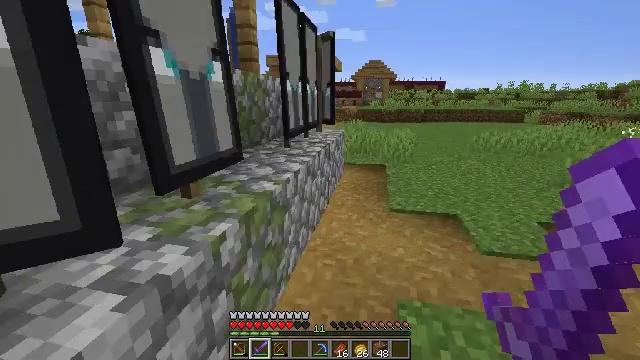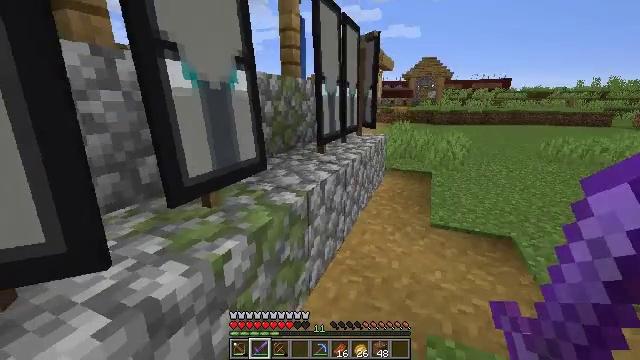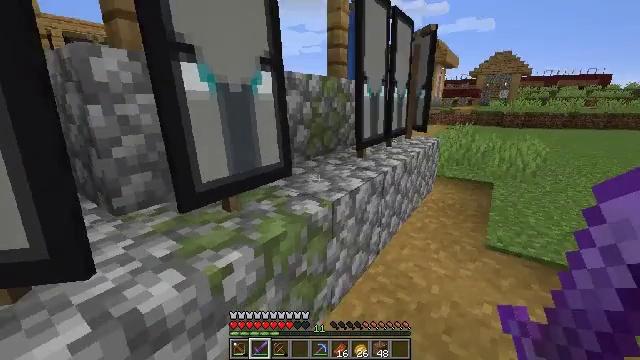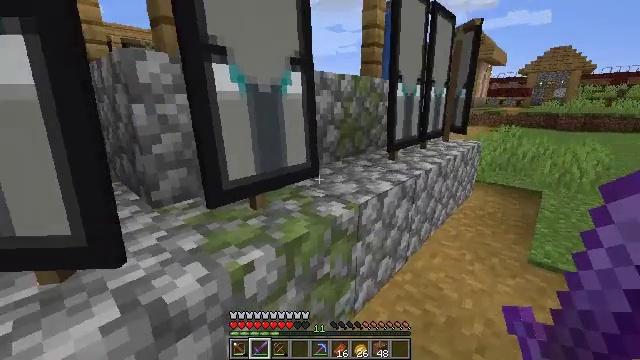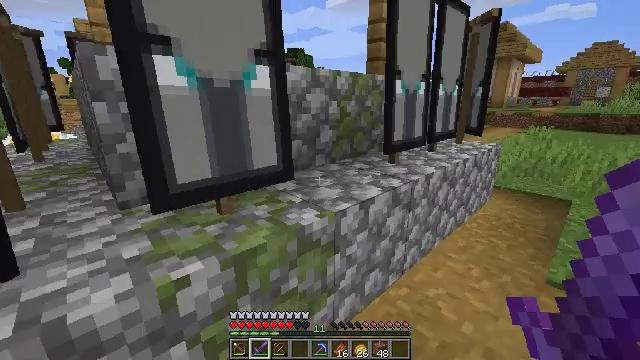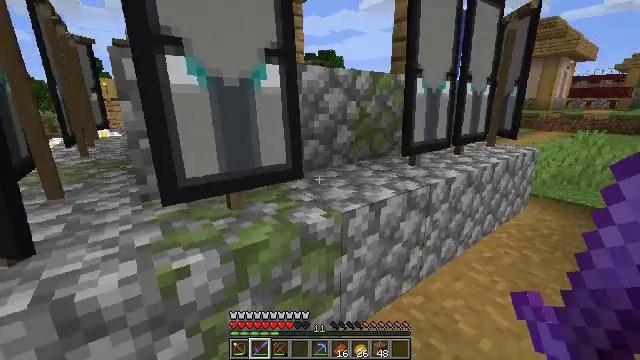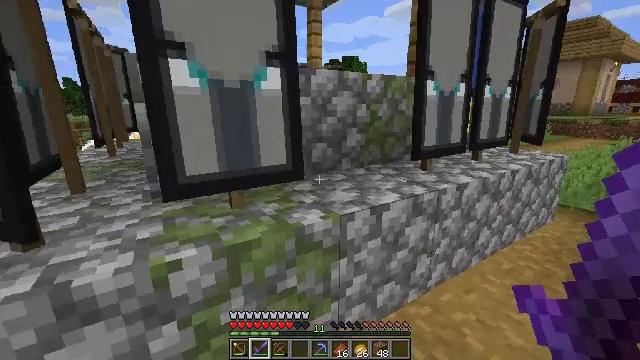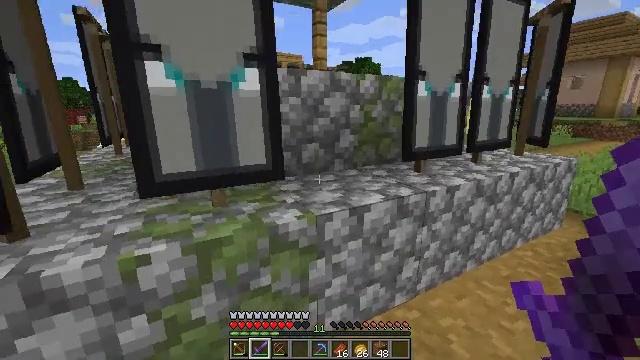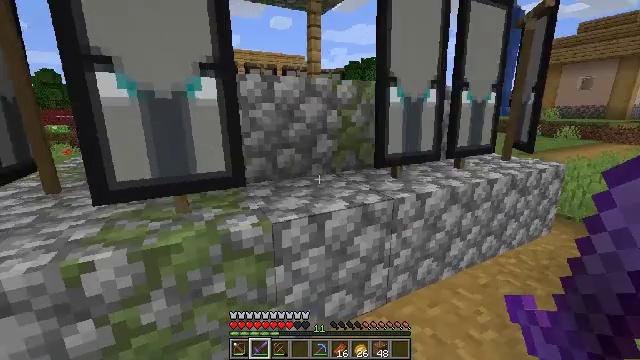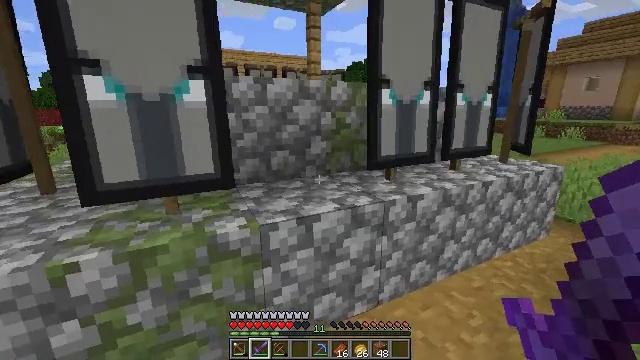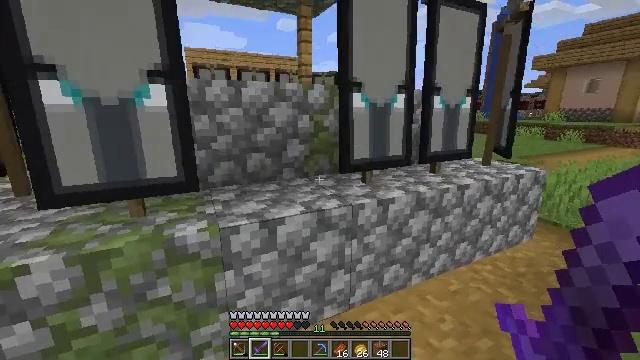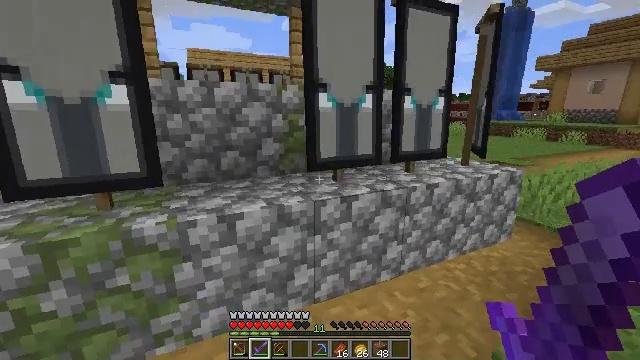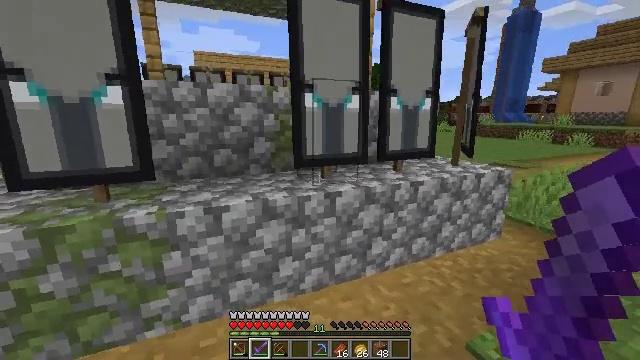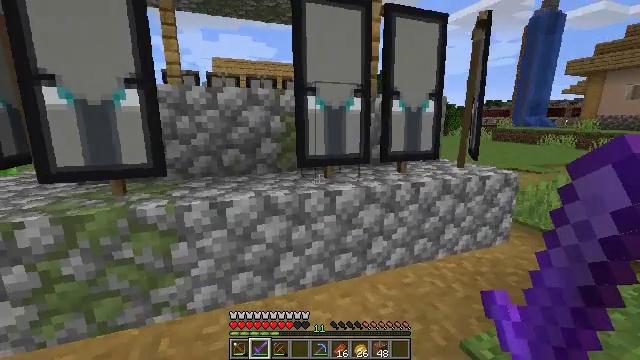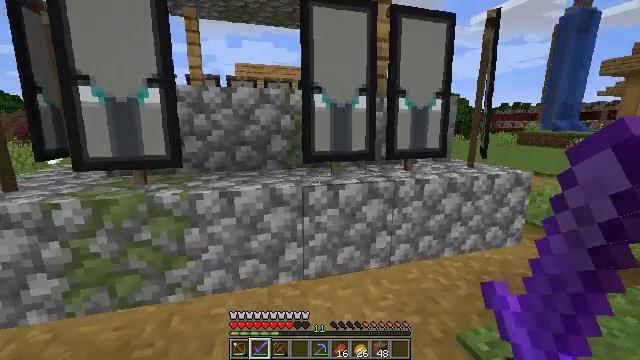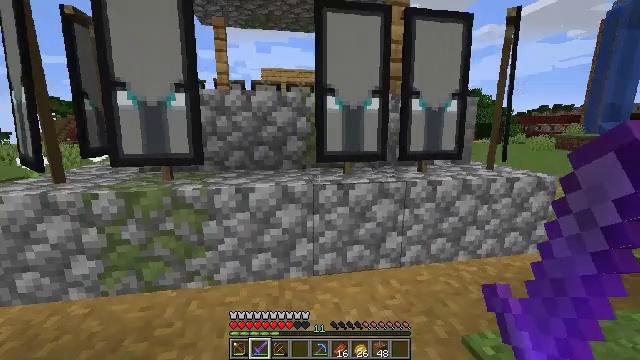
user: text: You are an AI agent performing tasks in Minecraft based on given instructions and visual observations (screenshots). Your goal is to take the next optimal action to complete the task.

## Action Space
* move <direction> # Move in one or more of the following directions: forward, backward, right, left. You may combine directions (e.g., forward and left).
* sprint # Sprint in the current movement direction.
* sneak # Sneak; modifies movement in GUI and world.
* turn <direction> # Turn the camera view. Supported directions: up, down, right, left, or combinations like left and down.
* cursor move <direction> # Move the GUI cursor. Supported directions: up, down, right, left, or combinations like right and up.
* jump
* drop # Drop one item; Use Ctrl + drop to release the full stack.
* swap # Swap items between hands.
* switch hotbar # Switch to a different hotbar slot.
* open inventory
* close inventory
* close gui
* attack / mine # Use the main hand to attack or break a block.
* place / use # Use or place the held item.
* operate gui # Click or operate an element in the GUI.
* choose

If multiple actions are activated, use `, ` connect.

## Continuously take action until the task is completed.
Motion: motion action
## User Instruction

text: Get the white banner into your inventory.
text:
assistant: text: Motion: move forward and move right, turn left
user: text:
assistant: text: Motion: move forward and move right, turn left
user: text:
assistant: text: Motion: move forward and move right, turn left
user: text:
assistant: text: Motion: move right, turn left
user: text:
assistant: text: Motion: move right, turn left
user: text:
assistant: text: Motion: move right, turn left and up
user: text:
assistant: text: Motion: move right, turn left
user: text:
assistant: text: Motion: move right, turn left
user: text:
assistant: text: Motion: move right
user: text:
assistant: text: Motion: move right
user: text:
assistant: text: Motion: move back and move right, turn left
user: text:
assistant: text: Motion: move back and move right, turn left
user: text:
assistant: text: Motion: move back and move right, turn left
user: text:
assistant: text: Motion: move back and move right, turn left
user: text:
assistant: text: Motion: move right, turn left
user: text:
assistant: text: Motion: move right, turn left
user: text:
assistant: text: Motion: no_op
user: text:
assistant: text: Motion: no_op
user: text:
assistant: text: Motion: no_op
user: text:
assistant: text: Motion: no_op
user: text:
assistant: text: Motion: no_op
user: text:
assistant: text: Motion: no_op
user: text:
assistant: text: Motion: no_op
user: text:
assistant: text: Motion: no_op
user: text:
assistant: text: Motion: no_op
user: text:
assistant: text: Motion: no_op
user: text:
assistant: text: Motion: no_op
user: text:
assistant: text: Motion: no_op
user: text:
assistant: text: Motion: no_op
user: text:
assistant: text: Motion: no_op